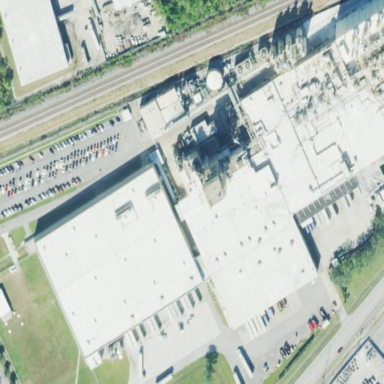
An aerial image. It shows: Manufacturing building.